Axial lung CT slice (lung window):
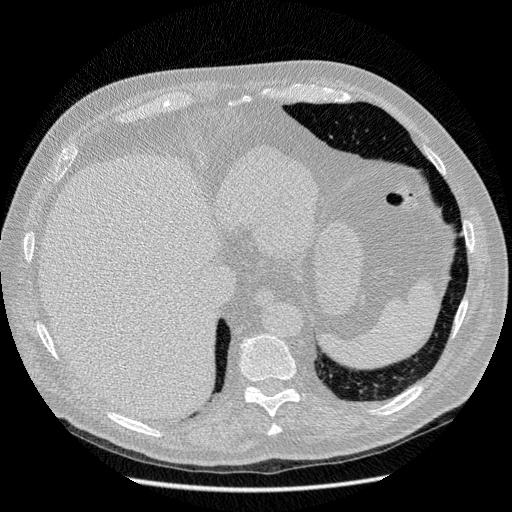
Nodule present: no